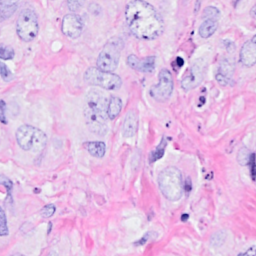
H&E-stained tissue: Breast